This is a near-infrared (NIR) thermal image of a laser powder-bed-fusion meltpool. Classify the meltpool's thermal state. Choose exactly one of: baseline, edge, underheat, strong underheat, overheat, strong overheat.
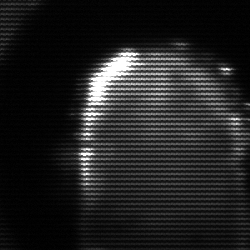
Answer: baseline